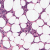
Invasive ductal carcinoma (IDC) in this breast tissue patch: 1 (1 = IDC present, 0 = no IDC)